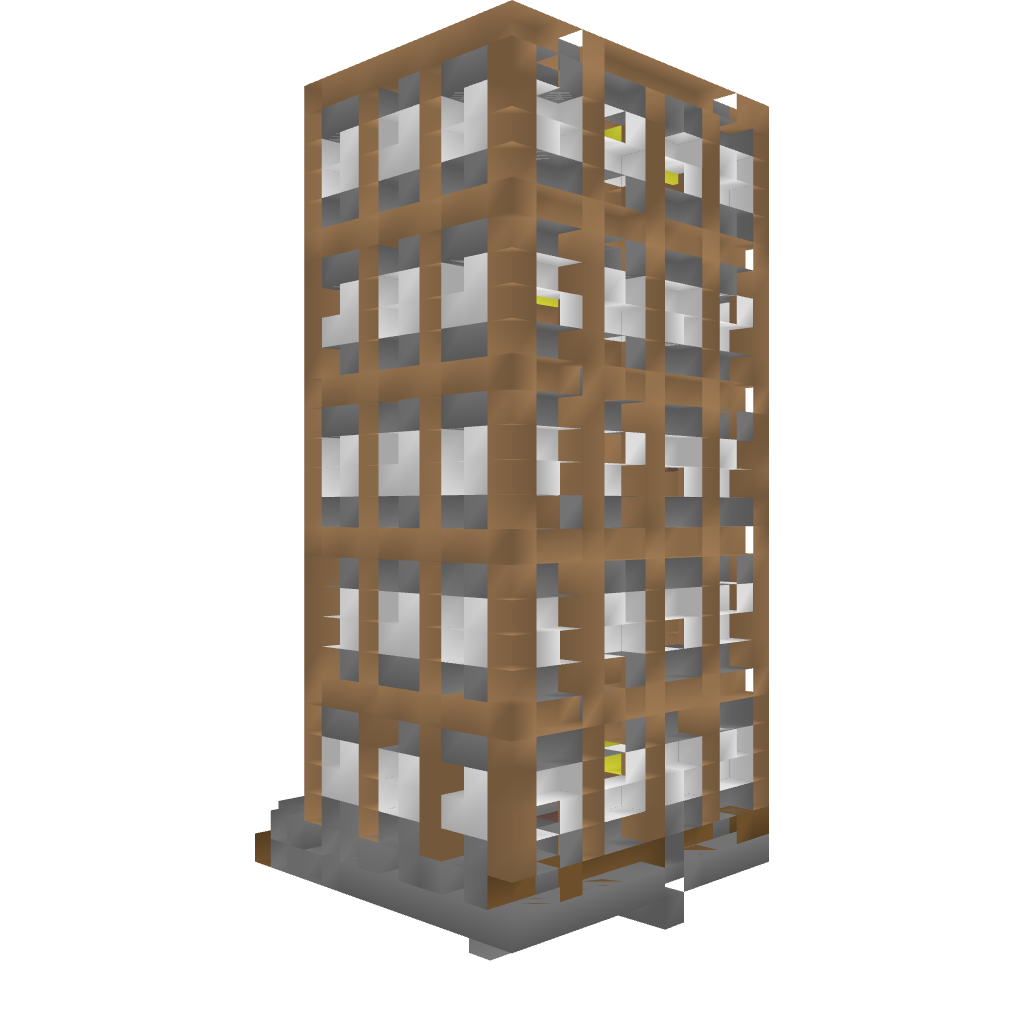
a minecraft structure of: House 5 bad low quality